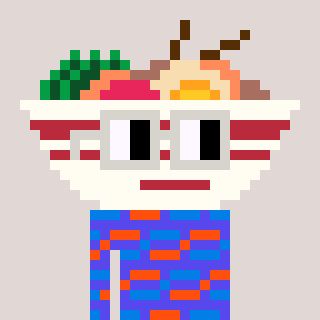
a pixel art character with square light gray glasses, a noodles-shaped head and a computerblue-colored body on a warm background